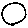
Label: circle